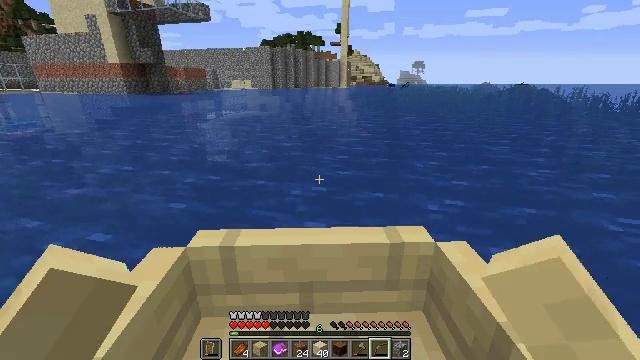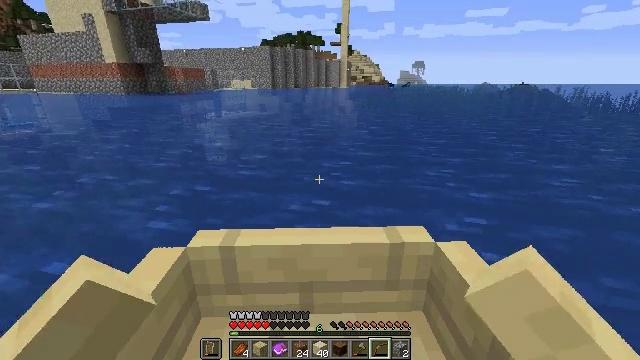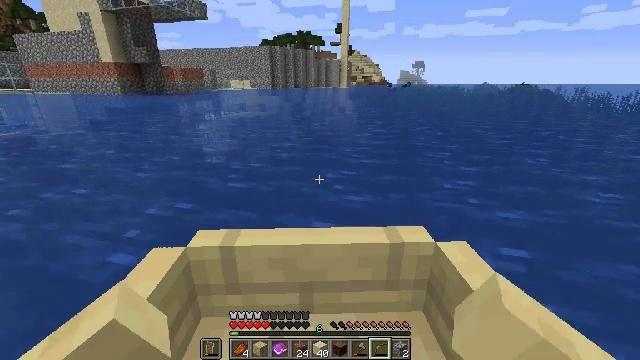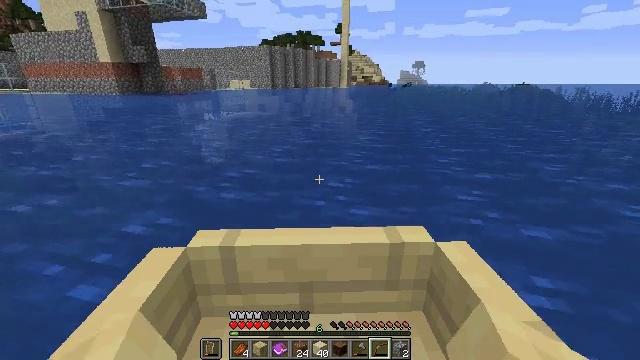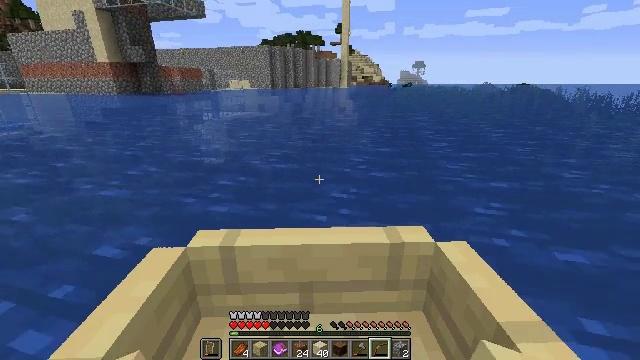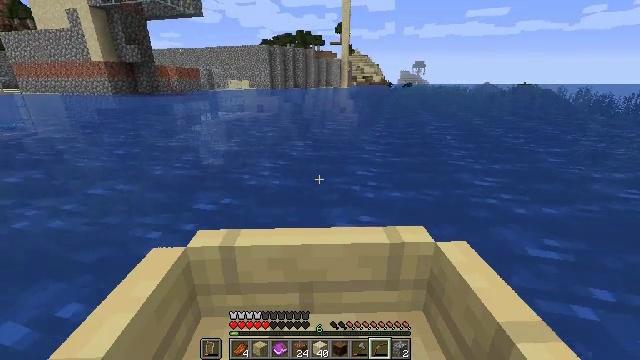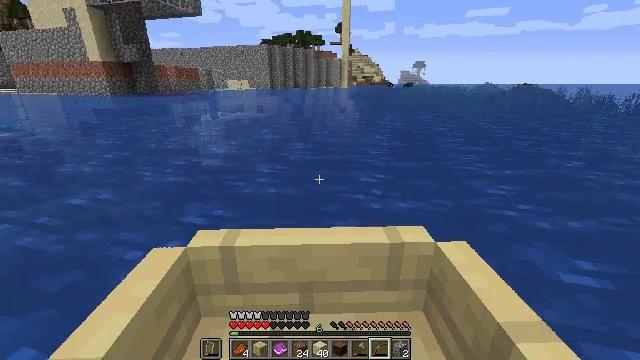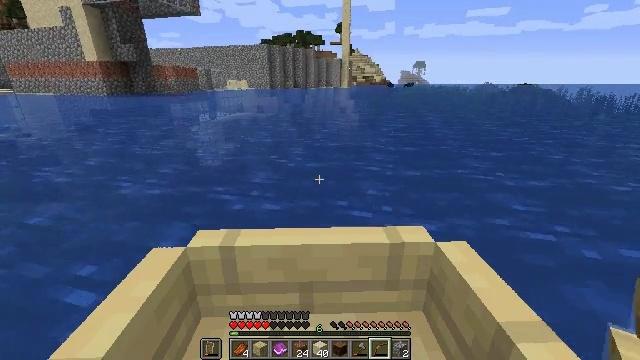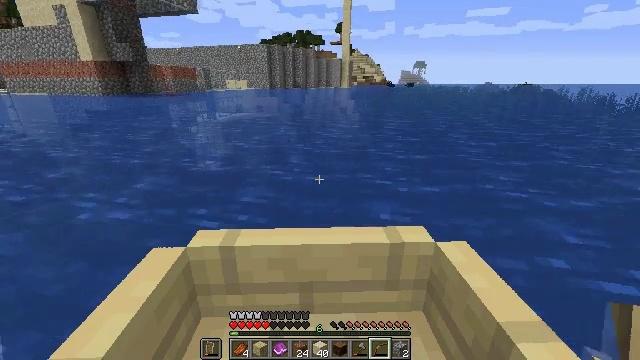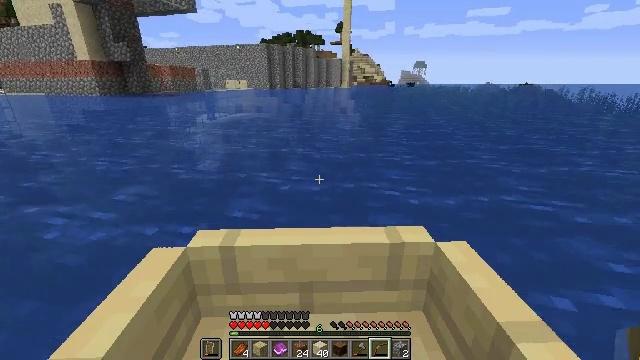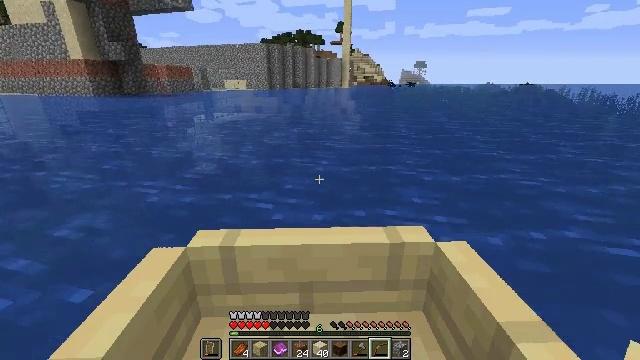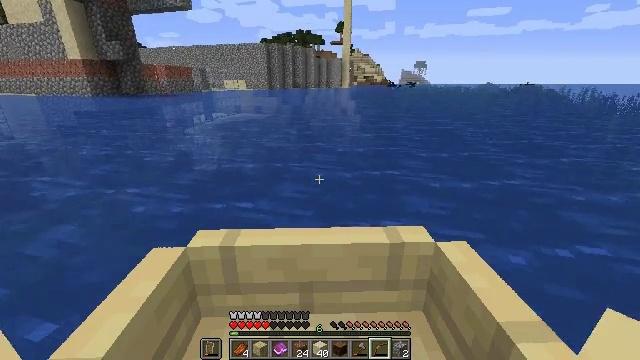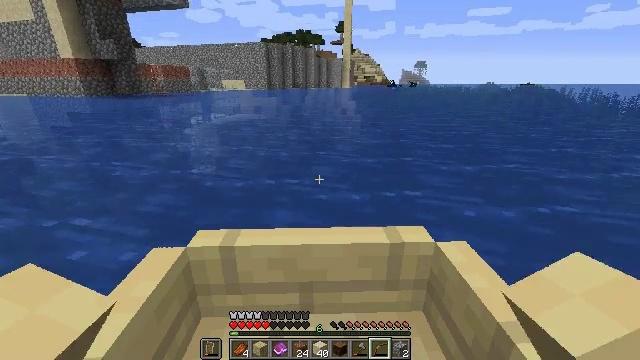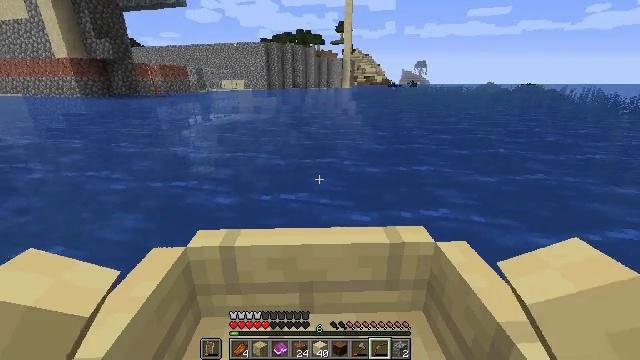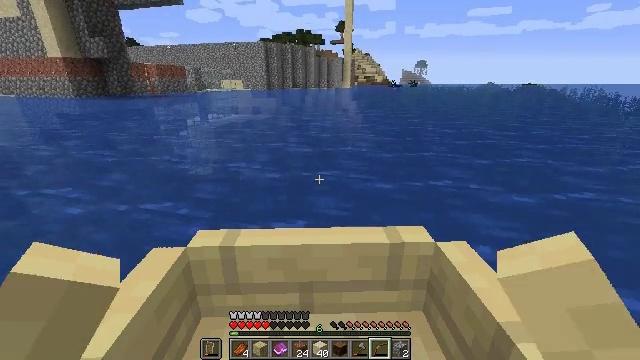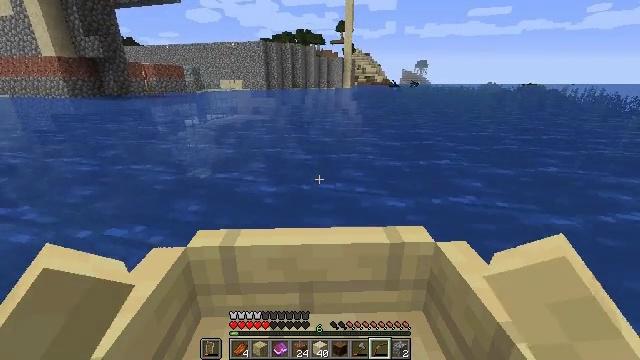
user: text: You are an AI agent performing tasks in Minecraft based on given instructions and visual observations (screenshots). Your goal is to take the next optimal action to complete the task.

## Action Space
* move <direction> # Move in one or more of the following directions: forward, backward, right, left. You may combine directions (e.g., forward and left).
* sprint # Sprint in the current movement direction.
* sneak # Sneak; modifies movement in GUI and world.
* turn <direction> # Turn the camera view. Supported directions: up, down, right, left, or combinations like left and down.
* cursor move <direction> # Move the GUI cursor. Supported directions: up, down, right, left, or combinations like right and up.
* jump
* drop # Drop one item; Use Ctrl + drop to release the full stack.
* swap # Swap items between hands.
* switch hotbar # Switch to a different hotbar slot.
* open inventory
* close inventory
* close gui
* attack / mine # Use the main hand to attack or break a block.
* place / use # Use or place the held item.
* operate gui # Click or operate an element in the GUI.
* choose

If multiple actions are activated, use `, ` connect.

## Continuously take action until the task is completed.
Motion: motion action
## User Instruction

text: Mine packed ice from icy biomes.
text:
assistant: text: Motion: move forward
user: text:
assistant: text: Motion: move forward
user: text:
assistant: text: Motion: move forward
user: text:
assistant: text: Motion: move forward
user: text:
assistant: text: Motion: move forward
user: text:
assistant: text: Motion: move forward
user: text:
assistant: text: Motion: move forward
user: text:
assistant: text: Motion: move forward
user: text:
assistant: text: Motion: move forward
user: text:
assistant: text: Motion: move forward
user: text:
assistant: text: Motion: move forward
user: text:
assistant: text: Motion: move forward
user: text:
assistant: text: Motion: move forward
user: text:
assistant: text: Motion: move forward
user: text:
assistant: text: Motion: move forward
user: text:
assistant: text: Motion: move forward
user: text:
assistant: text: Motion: move forward
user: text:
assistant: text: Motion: move forward and move right
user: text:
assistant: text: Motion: move forward and move right
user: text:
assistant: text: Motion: move forward and move right
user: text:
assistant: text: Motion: move forward and move right
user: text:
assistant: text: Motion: move forward
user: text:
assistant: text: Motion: move forward
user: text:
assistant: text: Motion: move forward
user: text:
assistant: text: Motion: no_op
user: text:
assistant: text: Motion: no_op
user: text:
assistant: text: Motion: no_op
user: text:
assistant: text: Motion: no_op
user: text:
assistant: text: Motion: no_op
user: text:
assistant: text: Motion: move forward